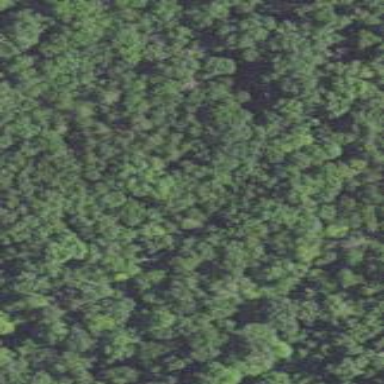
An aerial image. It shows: Evergreen woodland with needle-leaved trees.